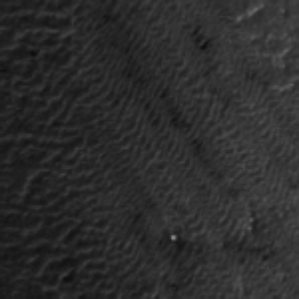
Label: frost